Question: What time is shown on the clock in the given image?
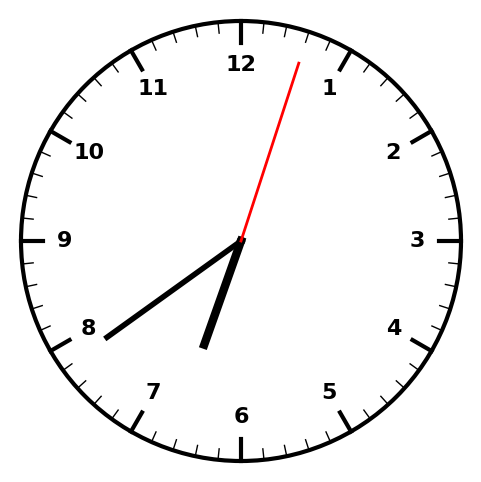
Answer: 06:39:03